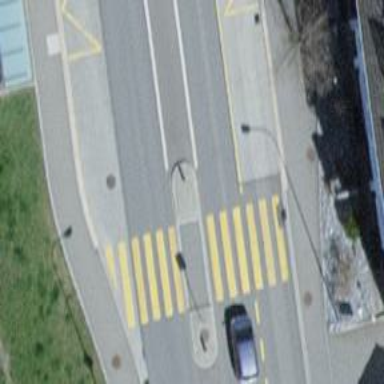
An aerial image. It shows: Uncontrolled road crossing with pedestrian island.